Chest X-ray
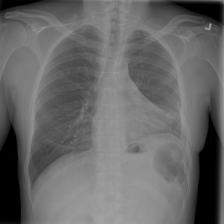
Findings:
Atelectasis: positive
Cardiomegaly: negative
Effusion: negative
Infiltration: positive
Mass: negative
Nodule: negative
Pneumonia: negative
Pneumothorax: negative
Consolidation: negative
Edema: negative
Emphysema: negative
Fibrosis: negative
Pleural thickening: negative
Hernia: negative